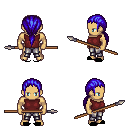
a pixel art fantasy rpg character, male body template, human, tanned skin, maroon sleeveless shirt, metal pants, blue ponytail hairstyle, black slippers, spear, four views (front, back, left, right), 2x2 character sprite sheet, small pixel art, hard edges, no anti-aliasing